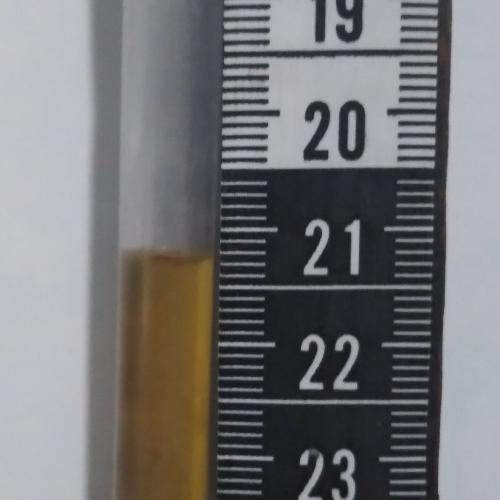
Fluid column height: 21.2 cm